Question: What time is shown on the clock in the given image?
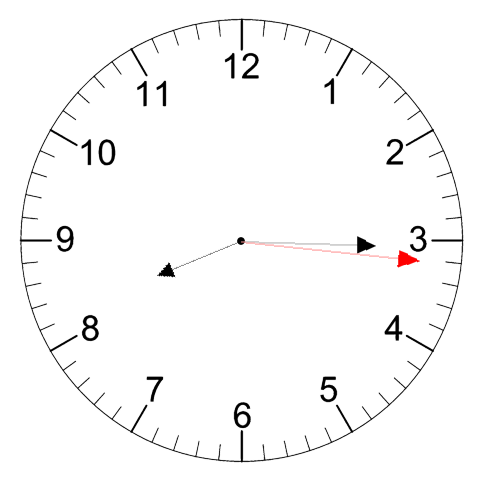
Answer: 08:15:16